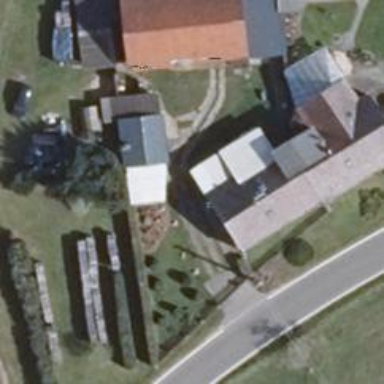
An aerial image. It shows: House with flat roof in light gray color.